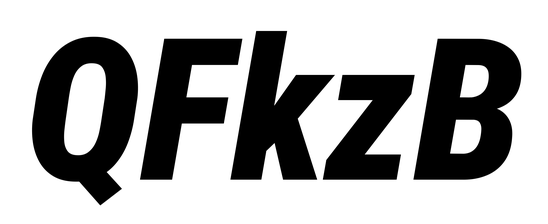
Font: Roboto-Italic_Condensed_Black_Italic